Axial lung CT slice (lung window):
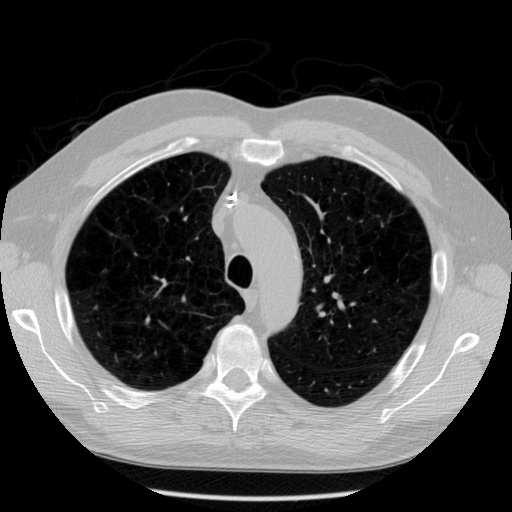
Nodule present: no